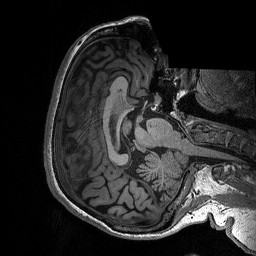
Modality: T1w
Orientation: axial
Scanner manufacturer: siemens
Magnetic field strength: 3 T